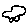
Label: car